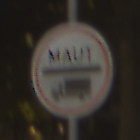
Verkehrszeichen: Mautpflicht
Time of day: Night
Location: Outdoor (Urban)
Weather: Clear
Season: NotSpecified
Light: Artificial